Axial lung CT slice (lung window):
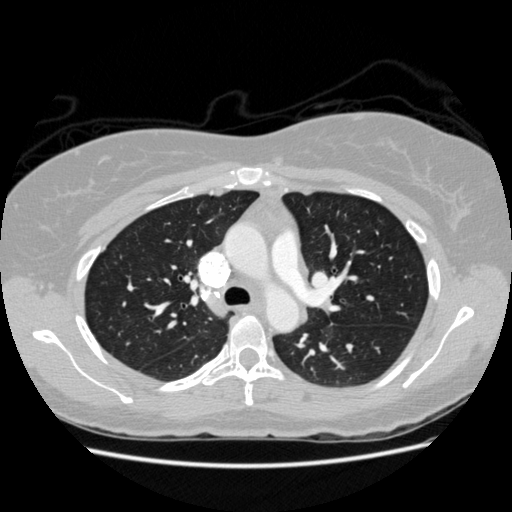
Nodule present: no